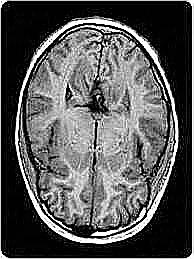
Label: notumor